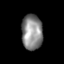
Tissue: lung
Cell type: Epithelial cells
Senescence score: 0.2045
Nuclear area (px): 723
Mean DAPI intensity: 138.375